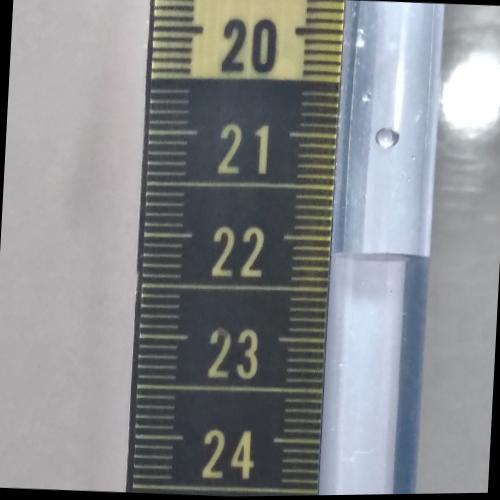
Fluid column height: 22.2 cm